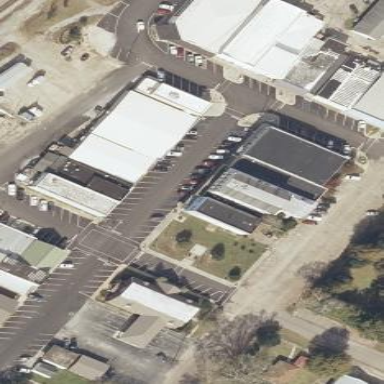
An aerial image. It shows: Commercial building.